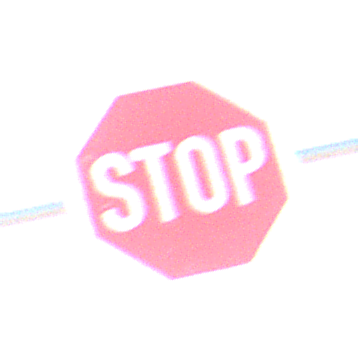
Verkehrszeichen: Stop
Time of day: Midday
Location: Outdoor (Nature)
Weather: PartlyCloudy
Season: NotSpecified
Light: Natural